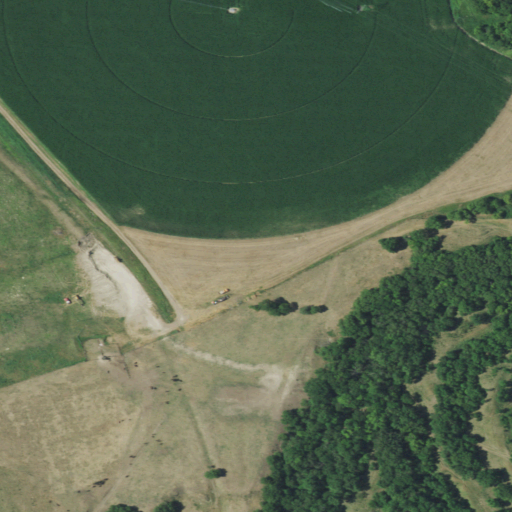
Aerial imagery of valley in Nebraska named Gulch Canyon containing grassland, cultivated crops, deciduous forest, and woody wetlands